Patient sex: M
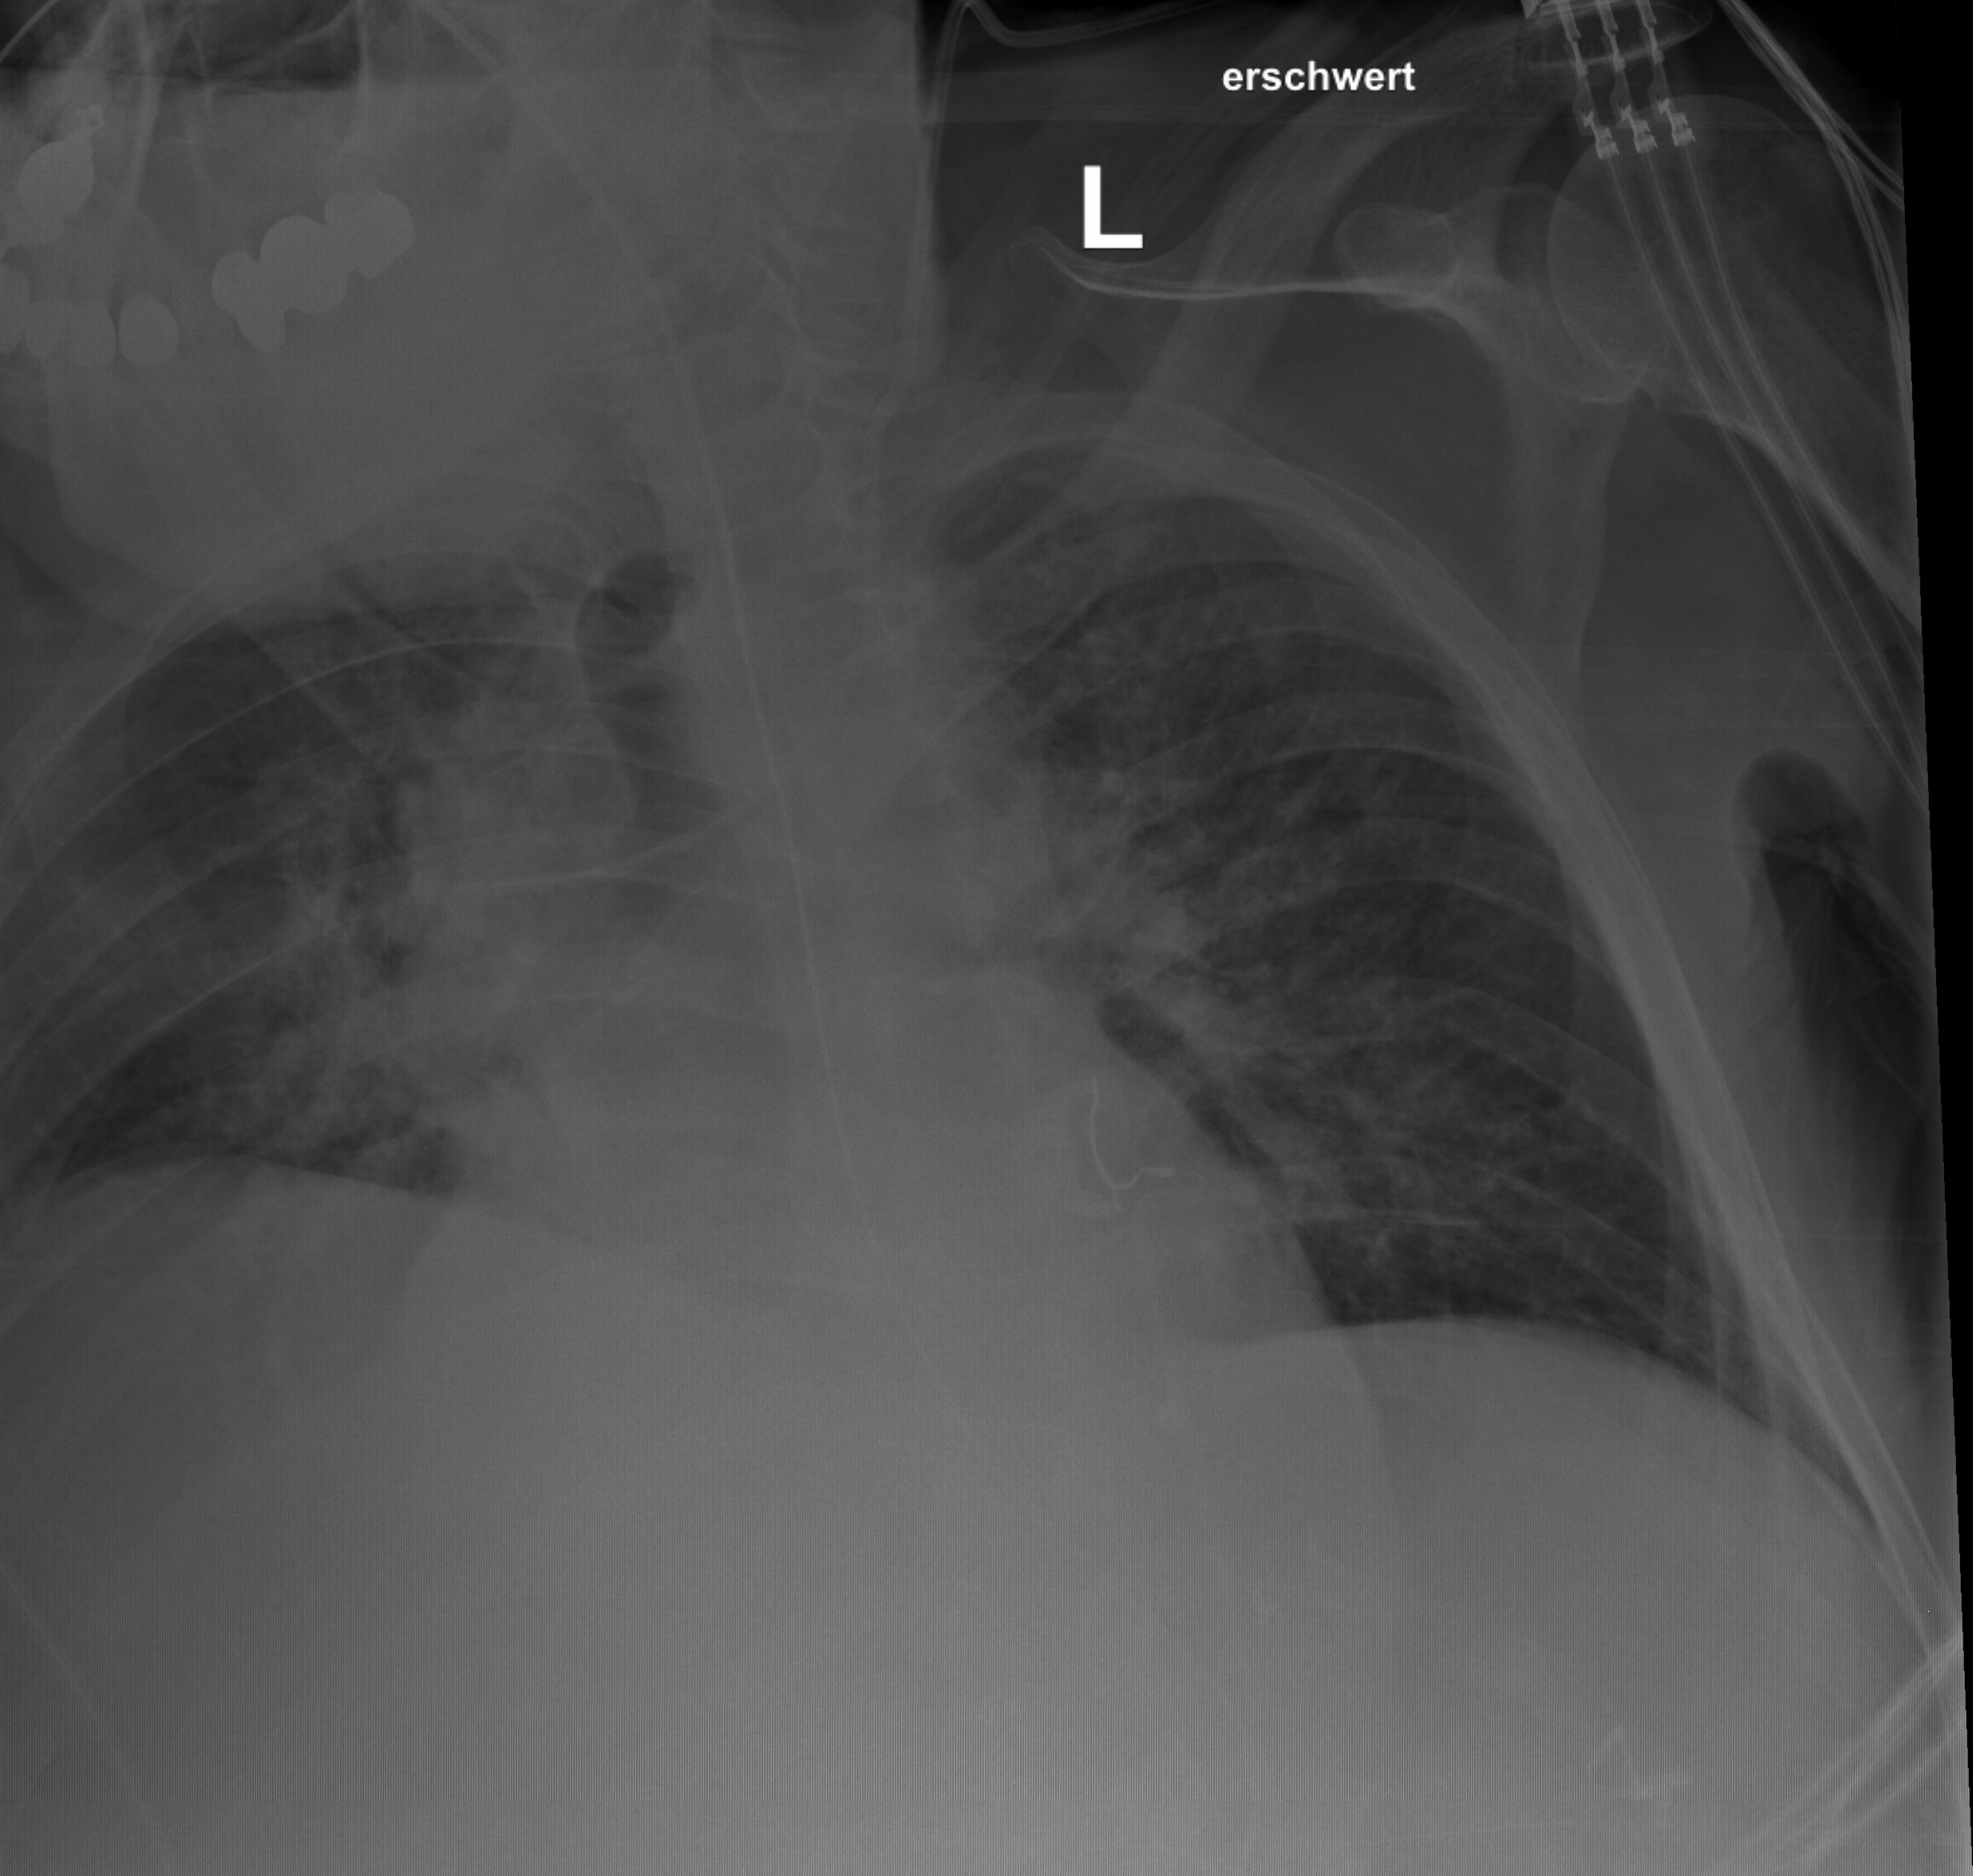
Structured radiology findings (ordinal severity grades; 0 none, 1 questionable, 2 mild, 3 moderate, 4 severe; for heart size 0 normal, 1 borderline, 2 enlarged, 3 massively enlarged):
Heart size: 2
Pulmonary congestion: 2
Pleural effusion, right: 0
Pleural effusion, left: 0
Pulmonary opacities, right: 3
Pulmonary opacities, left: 2
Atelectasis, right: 2
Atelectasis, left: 0